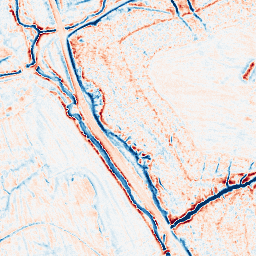
Category: edge_preserving
Decomposition family: anisotropic_diffusion
Decomposition parameters: iterations: 50
kappa: 10
gamma: 0.05
Upsampling method: sinc_hamming
Upsampling parameters: scale: 2
kernel_size: 8
Upsampling scale: 2